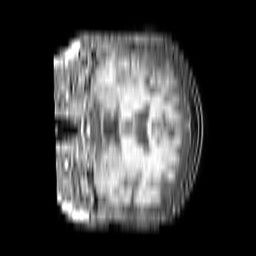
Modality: T1w
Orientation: coronal
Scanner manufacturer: philips
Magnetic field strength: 1.5 T
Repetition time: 0.1836 s
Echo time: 0.001818 s